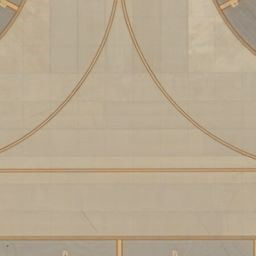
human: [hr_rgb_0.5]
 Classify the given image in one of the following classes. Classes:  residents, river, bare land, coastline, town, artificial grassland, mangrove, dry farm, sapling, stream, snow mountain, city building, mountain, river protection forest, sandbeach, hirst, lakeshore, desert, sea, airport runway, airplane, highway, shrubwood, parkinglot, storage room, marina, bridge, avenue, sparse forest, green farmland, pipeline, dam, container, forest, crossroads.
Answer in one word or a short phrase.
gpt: airport runway